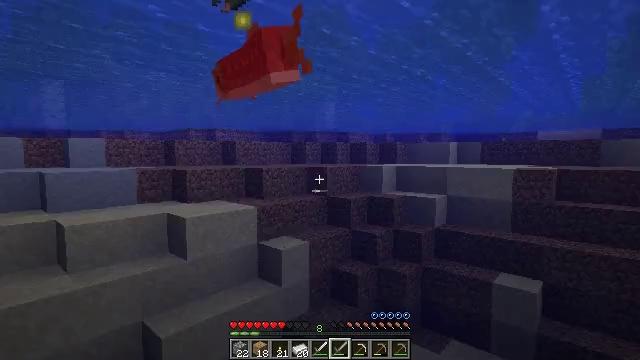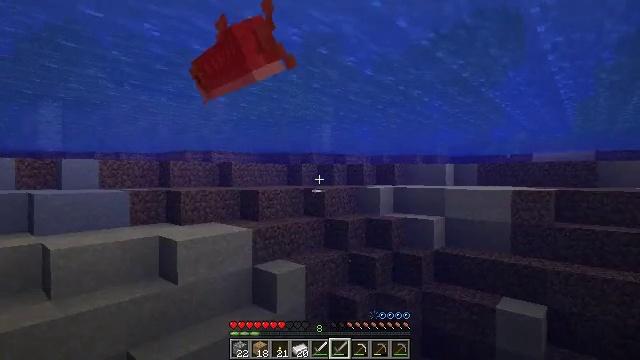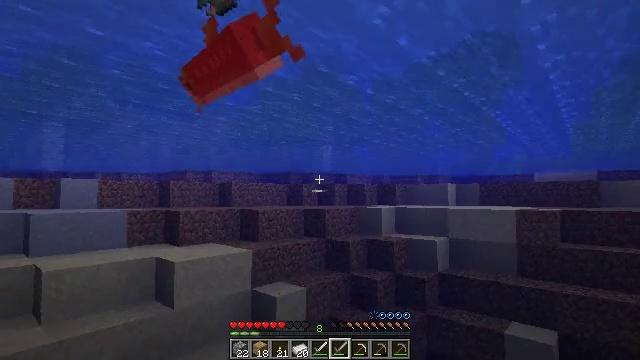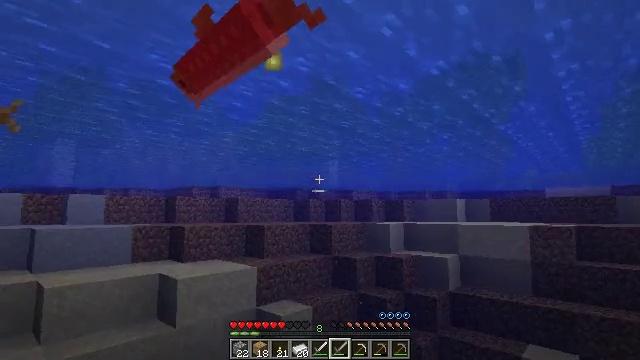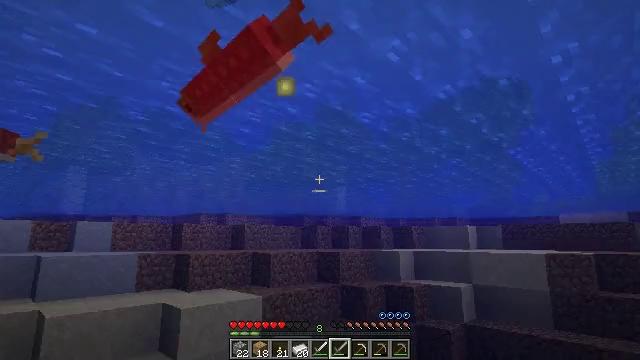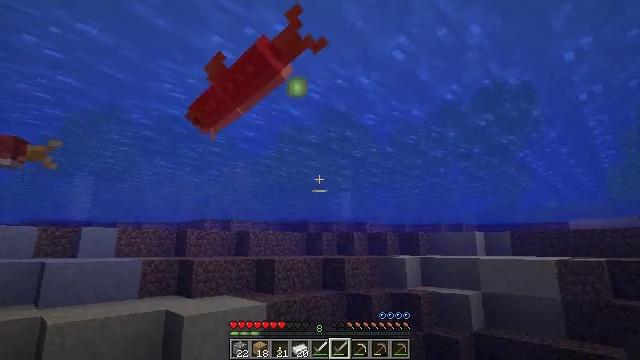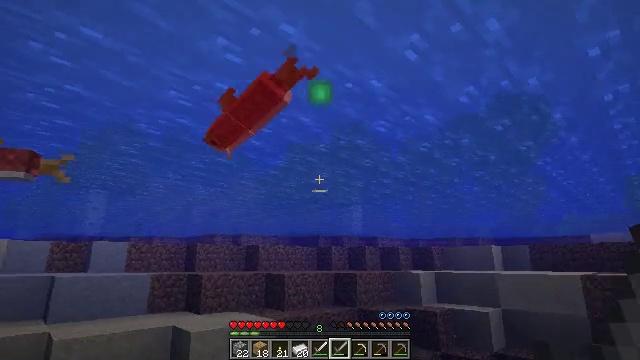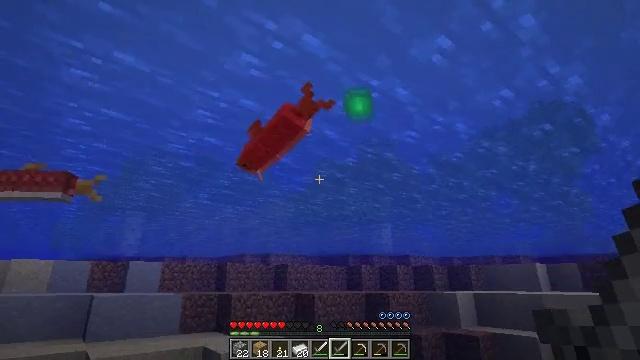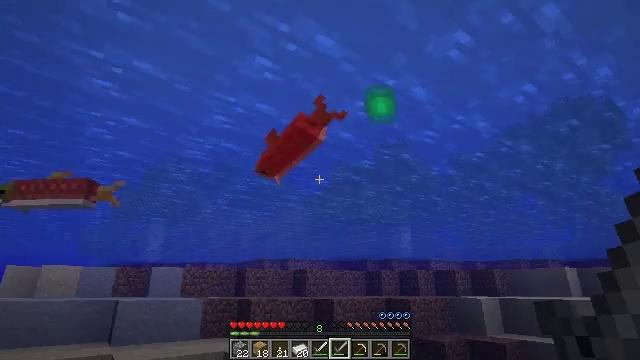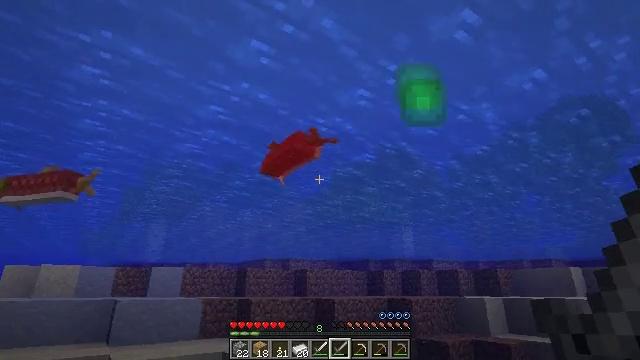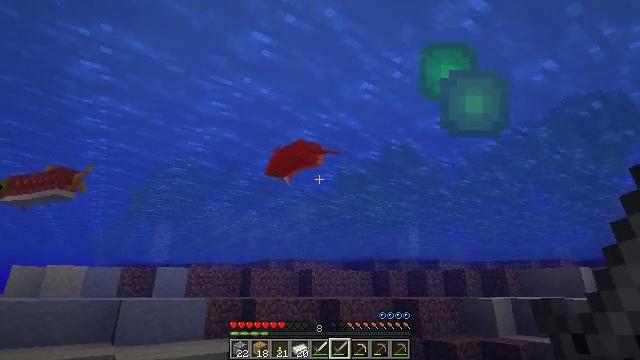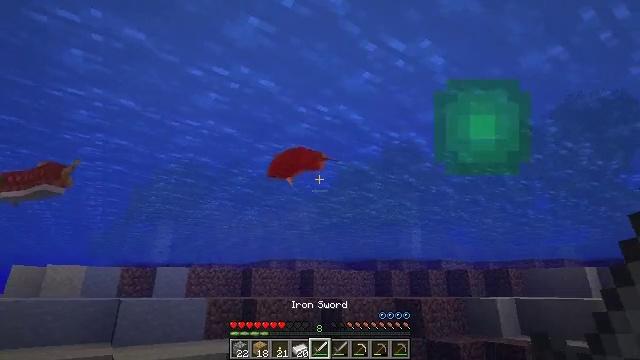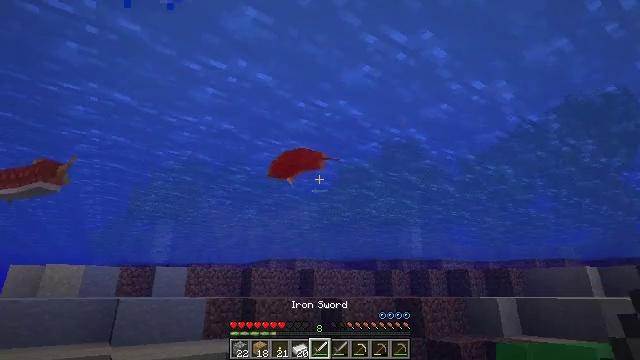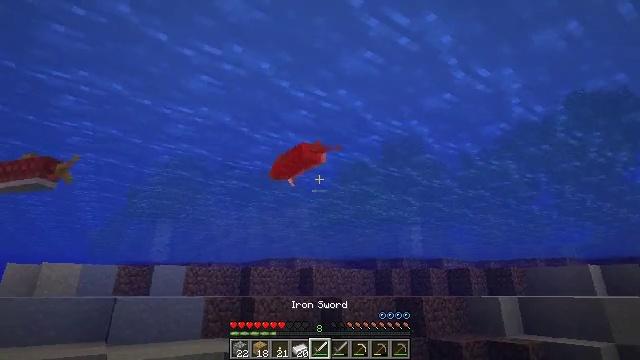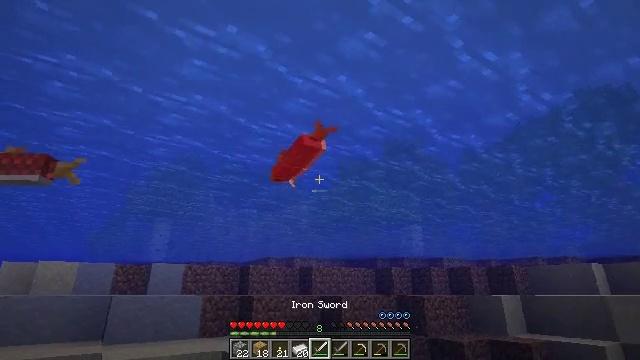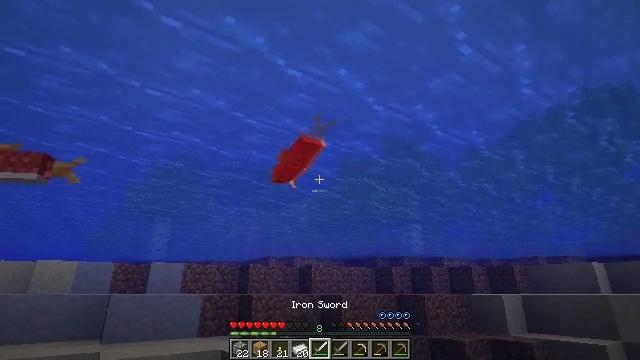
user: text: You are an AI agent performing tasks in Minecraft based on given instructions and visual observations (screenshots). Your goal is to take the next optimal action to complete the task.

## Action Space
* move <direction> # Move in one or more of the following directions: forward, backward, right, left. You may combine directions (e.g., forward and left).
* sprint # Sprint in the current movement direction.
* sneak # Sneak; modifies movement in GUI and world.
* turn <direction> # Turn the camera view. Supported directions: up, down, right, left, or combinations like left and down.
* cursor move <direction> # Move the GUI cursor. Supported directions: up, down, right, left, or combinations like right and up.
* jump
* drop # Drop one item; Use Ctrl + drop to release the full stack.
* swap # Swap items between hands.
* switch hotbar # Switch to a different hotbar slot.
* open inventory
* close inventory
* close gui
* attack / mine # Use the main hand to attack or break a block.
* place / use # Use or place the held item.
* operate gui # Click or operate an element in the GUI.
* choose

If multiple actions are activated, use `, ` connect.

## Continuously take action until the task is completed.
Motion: motion action
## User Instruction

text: Kill aquatic mobs.
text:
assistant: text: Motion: move forward, turn up
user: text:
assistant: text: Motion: move forward, turn up
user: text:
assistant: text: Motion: move forward, turn left and up
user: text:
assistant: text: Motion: move forward, turn left and up
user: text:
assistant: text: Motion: move forward, turn up
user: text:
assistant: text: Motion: move forward, turn left and up
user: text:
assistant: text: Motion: move forward, turn left and up
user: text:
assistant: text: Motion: move forward, turn left
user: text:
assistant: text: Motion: move forward
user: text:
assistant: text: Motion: move forward
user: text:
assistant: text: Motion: move forward
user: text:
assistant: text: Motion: move forward
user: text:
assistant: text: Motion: move forward
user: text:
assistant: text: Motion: no_op
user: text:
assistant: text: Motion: no_op
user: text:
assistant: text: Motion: no_op
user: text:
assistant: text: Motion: no_op
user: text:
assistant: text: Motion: turn left and down, jump
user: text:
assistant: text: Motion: jump
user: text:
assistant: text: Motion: move forward, jump
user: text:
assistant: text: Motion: move forward, jump
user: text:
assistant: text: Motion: move forward, jump
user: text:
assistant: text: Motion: move forward
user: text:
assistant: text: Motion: move forward, attack / mine
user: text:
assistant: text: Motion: move forward, attack / mine
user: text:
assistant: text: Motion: move forward, turn down, attack / mine
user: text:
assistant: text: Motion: move forward, turn left and down
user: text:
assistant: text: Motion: move forward
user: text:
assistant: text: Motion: move forward, turn left
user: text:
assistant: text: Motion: turn left and down